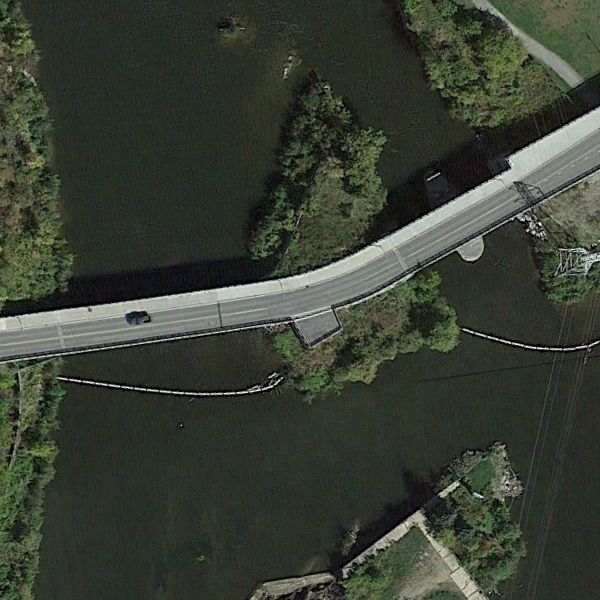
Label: Bridge